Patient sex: M
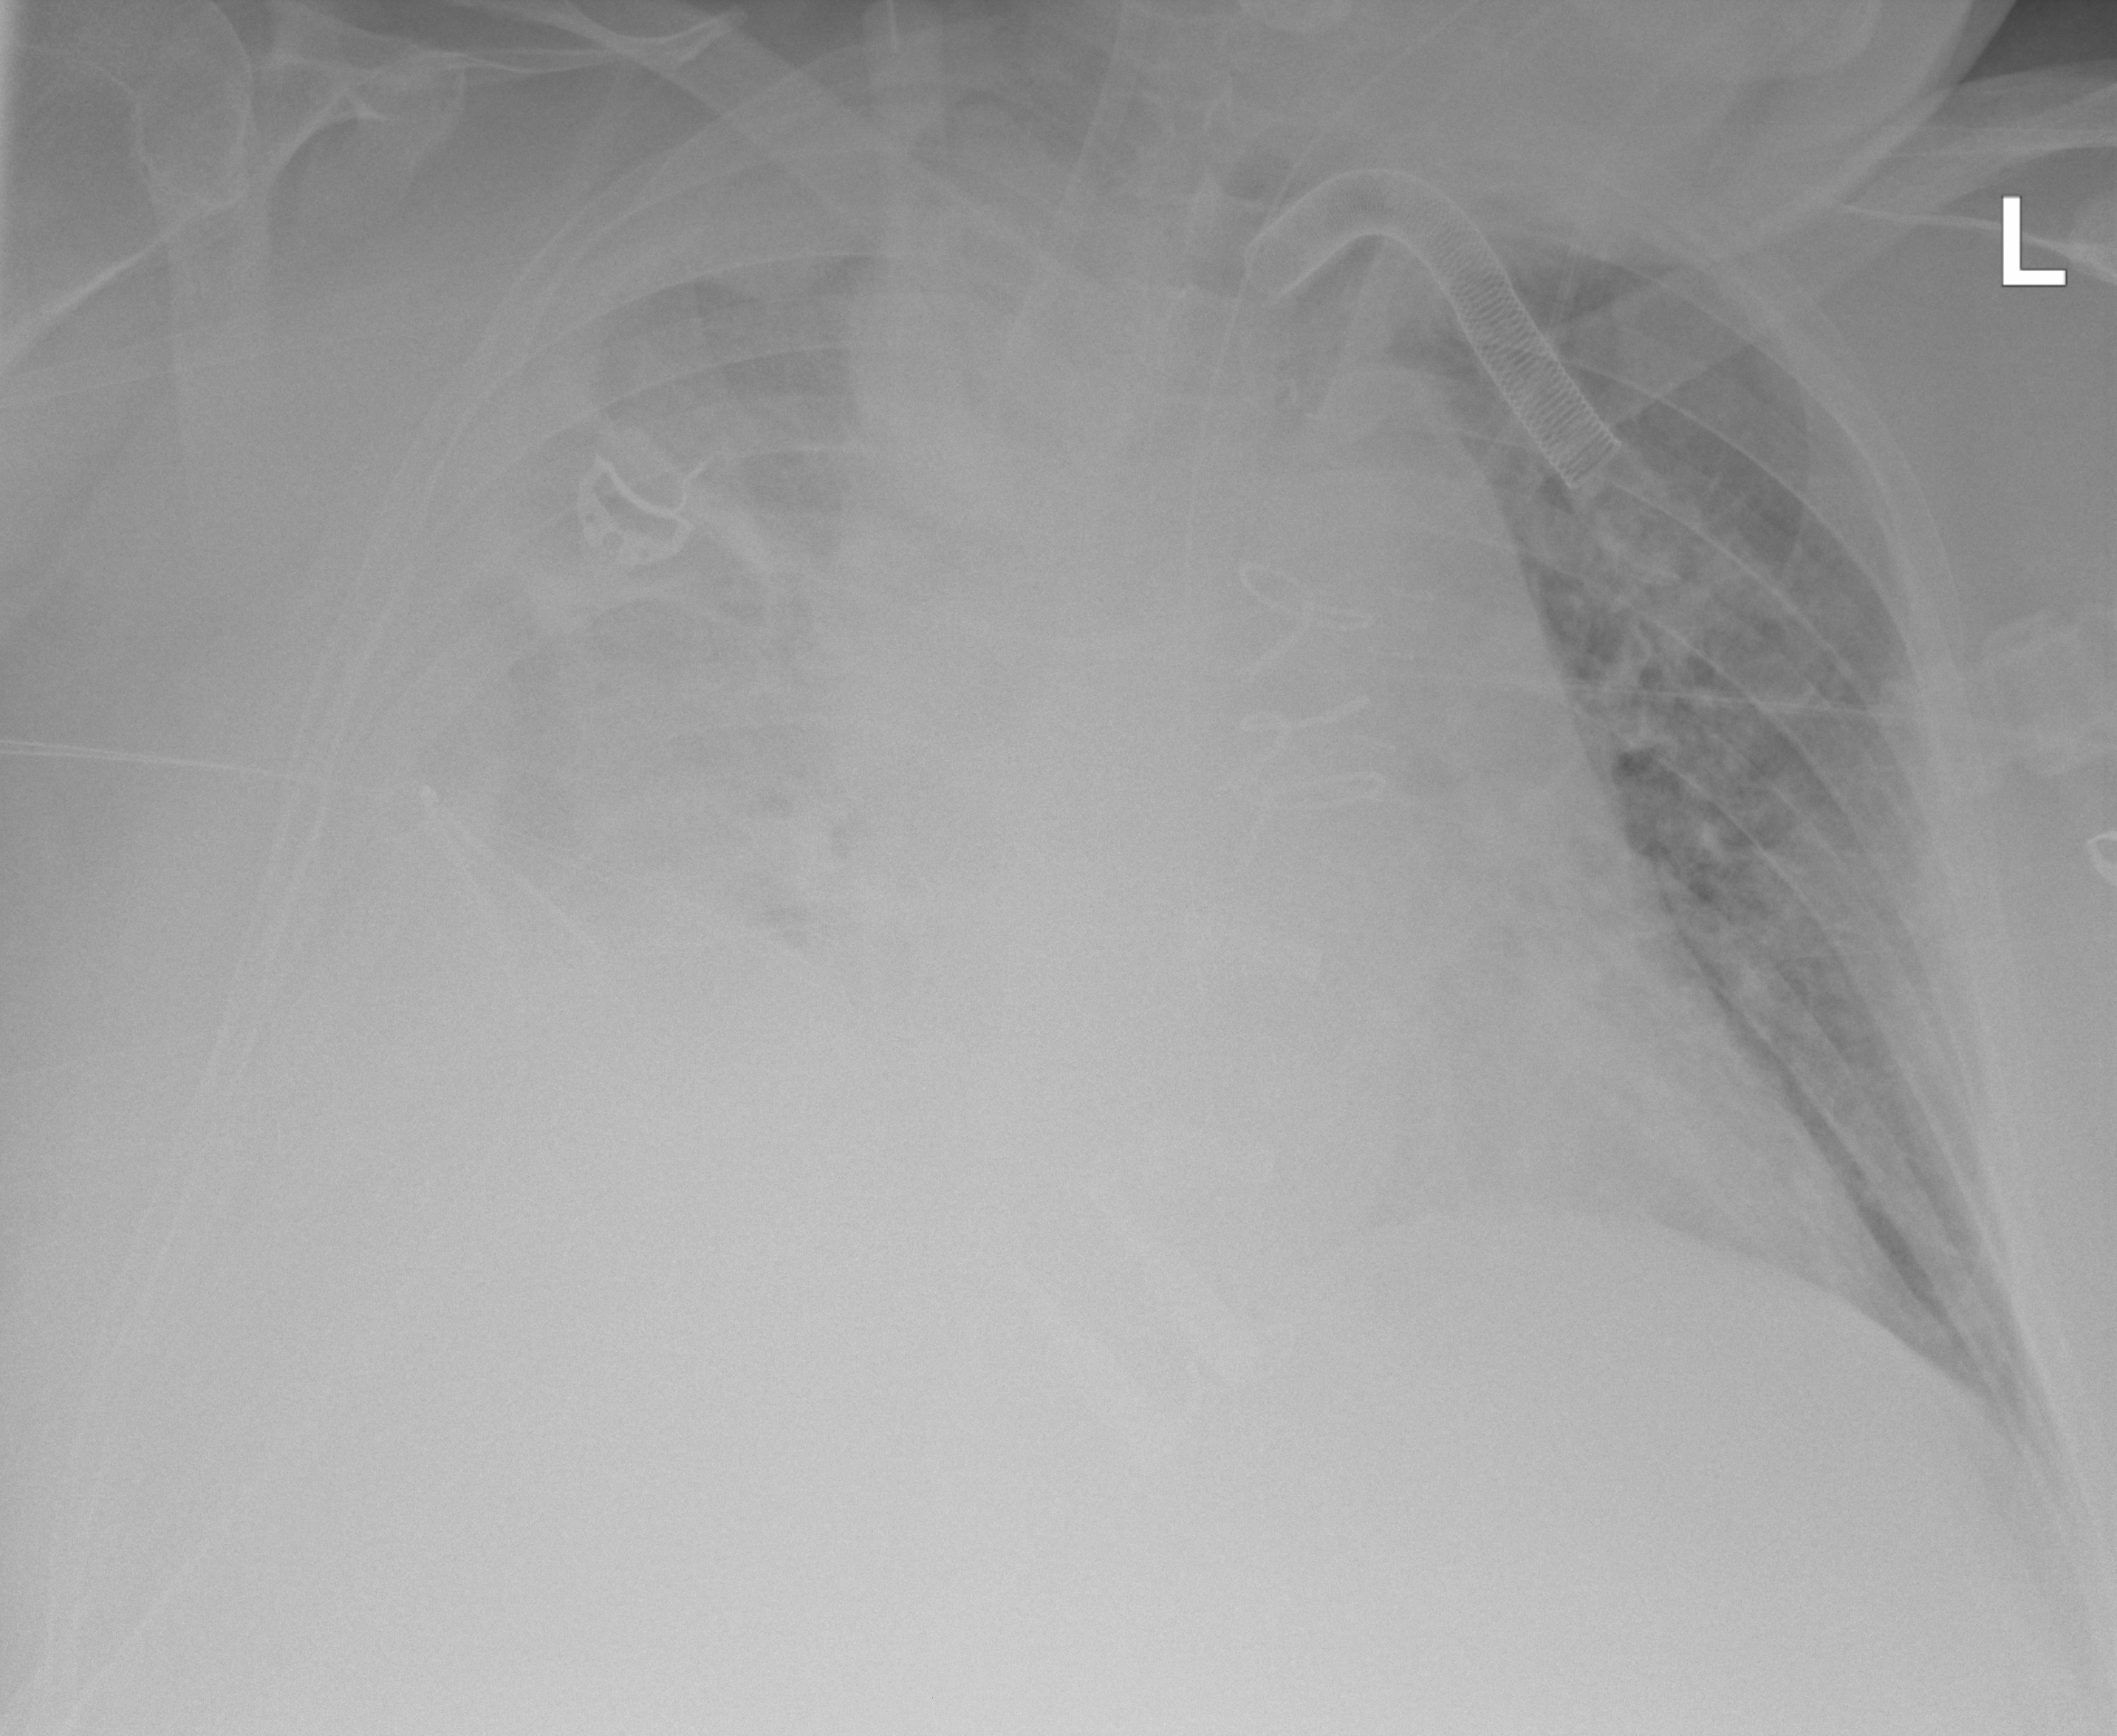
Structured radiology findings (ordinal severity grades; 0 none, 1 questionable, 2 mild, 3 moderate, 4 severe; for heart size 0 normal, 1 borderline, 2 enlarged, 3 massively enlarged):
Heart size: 2
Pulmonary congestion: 3
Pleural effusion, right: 3
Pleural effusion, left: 0
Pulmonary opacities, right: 2
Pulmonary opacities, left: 2
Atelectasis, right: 3
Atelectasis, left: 0